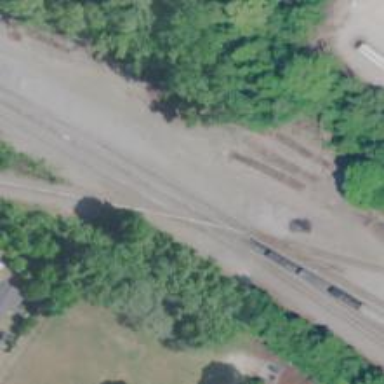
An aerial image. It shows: Railway crossing.